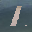
Label: 1